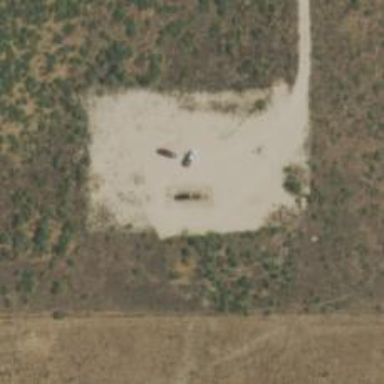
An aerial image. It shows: Petroleum well.